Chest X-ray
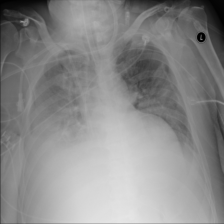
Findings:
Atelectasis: negative
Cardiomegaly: negative
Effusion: positive
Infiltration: negative
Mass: negative
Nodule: negative
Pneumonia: negative
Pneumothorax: negative
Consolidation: negative
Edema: negative
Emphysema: negative
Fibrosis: negative
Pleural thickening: negative
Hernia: negative